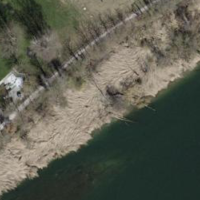
EUNIS habitat code: 15
Species observed at this site:
Quercus robur
Cyanistes caeruleus
Erithacus rubecula
Corylus avellana
Acer pseudoplatanus